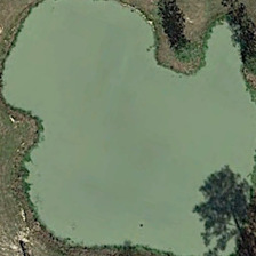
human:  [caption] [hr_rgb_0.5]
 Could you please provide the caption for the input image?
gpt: Some green plants surround an irregular pond.

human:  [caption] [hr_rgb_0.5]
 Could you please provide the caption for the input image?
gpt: Some green plants are to the REDOR of an irregular lake.

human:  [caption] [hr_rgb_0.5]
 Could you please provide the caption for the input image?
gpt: Some green plants are around irregular ponds.

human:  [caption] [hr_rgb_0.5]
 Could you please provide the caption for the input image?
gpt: Some green plants are around an irregular pond.

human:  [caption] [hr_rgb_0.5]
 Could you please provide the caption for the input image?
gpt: Some green plants are to the REDOR of an irregular lake.